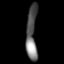
Tissue: prostate
Cell type: T cells
Senescence score: 0.3508
Nuclear area (px): 572
Mean DAPI intensity: 102.713